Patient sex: M
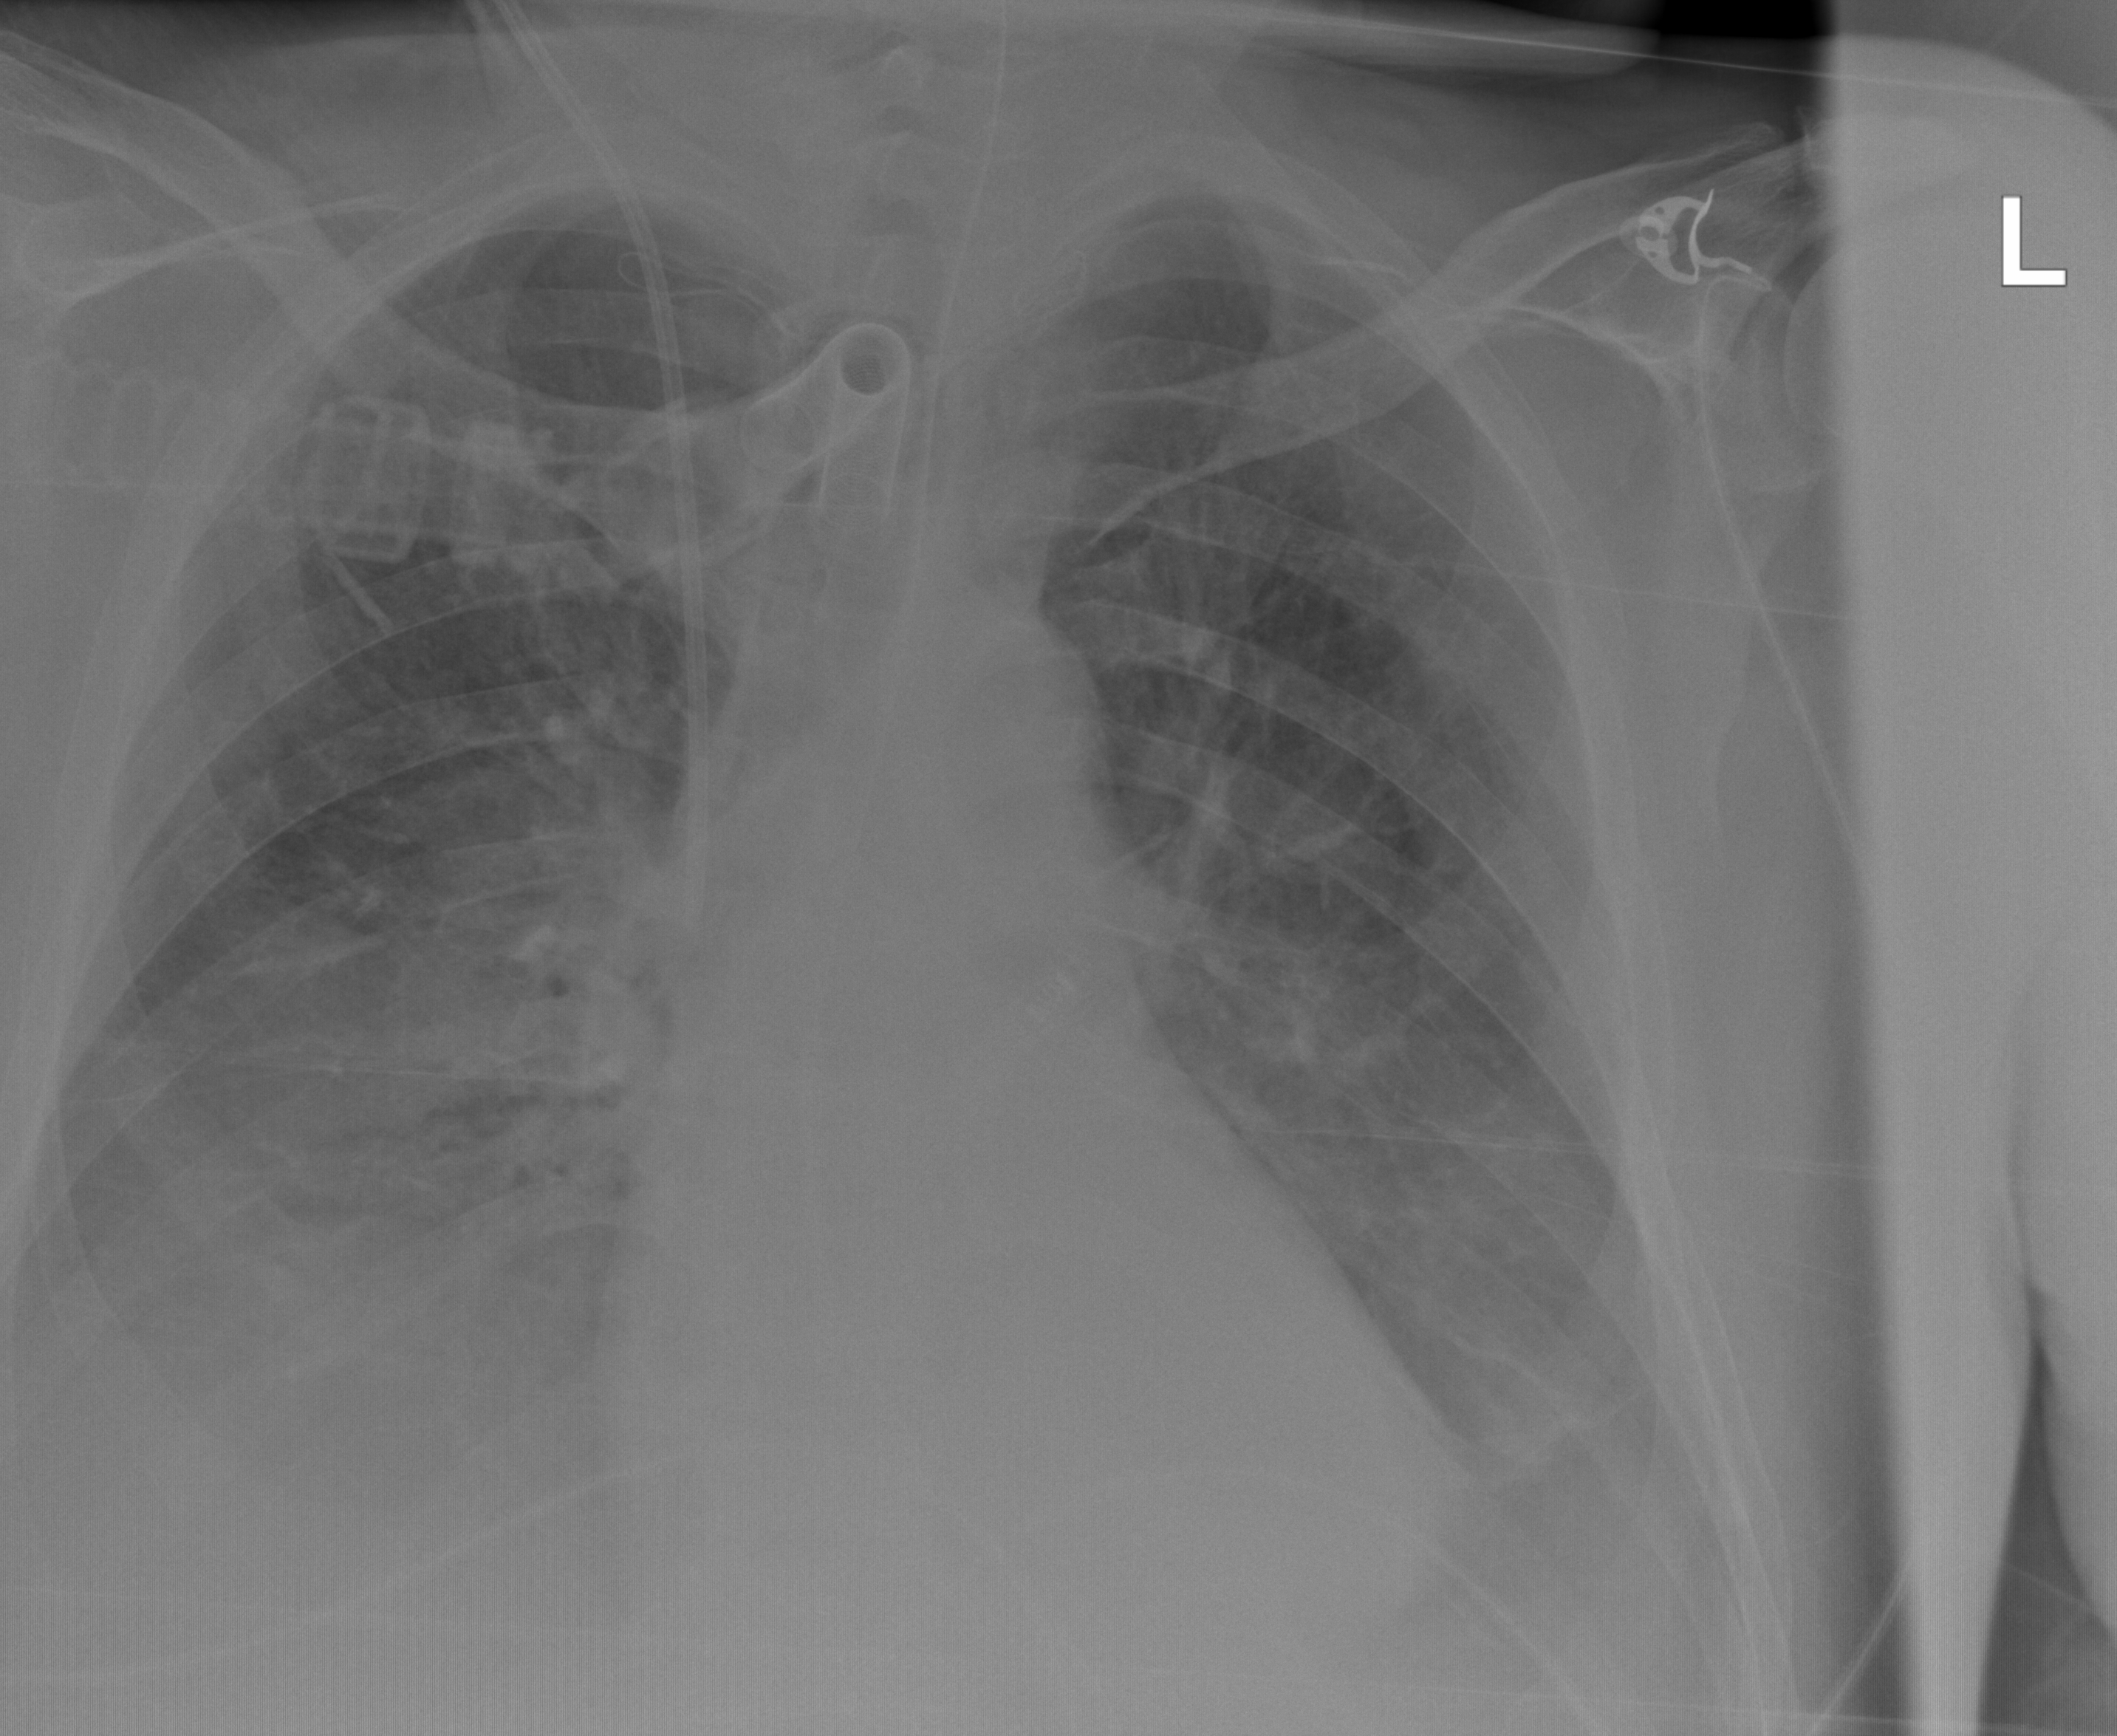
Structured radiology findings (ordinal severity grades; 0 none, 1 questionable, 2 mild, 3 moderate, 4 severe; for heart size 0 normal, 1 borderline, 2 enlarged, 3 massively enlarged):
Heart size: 1
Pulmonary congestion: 2
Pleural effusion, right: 2
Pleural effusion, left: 2
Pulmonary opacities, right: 2
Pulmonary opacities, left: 0
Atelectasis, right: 2
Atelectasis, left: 2